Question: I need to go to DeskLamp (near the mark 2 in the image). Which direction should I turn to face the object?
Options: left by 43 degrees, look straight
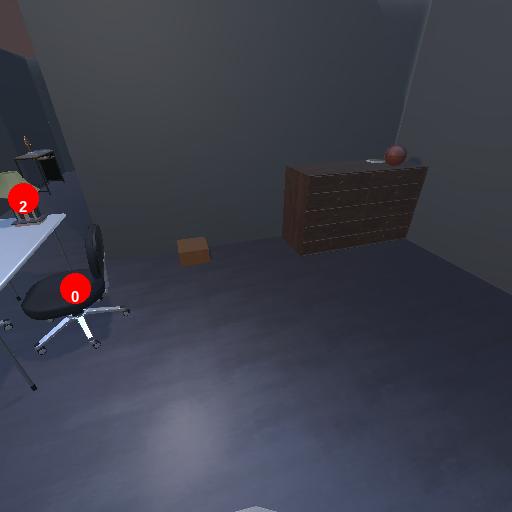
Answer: left by 43 degrees